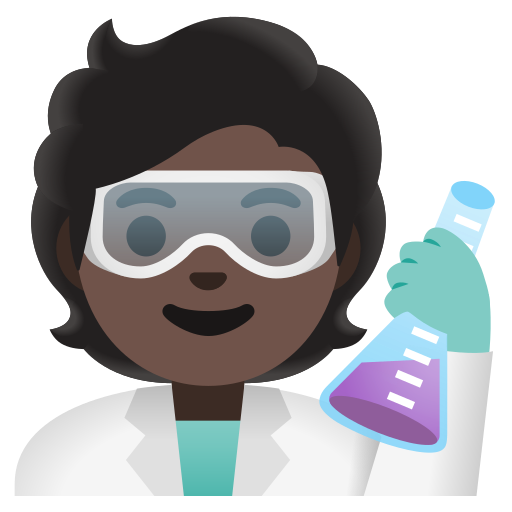
Emoji: 🧑🏿‍🔬